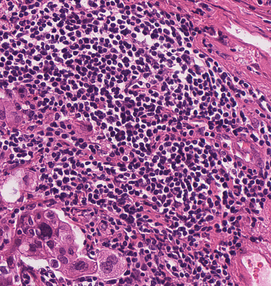
Tumor epithelial tissue: no
Tumor-associated stroma tissue: yes
Normal tissue: no